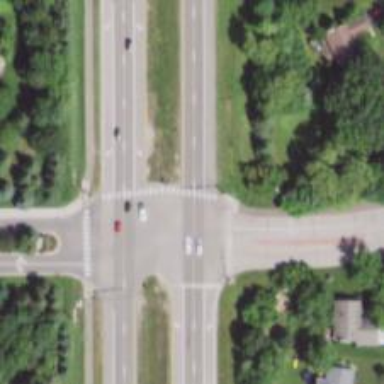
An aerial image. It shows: Marked crossing on asphalt cycleway road.